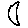
Label: moon